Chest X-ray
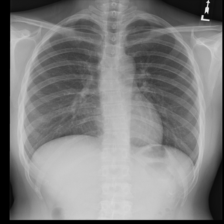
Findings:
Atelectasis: negative
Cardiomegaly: negative
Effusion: negative
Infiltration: negative
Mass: negative
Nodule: negative
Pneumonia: negative
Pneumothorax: negative
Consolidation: negative
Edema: negative
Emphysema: negative
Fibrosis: negative
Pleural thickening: negative
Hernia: negative